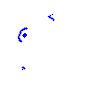
Particle: proton